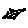
Label: bird